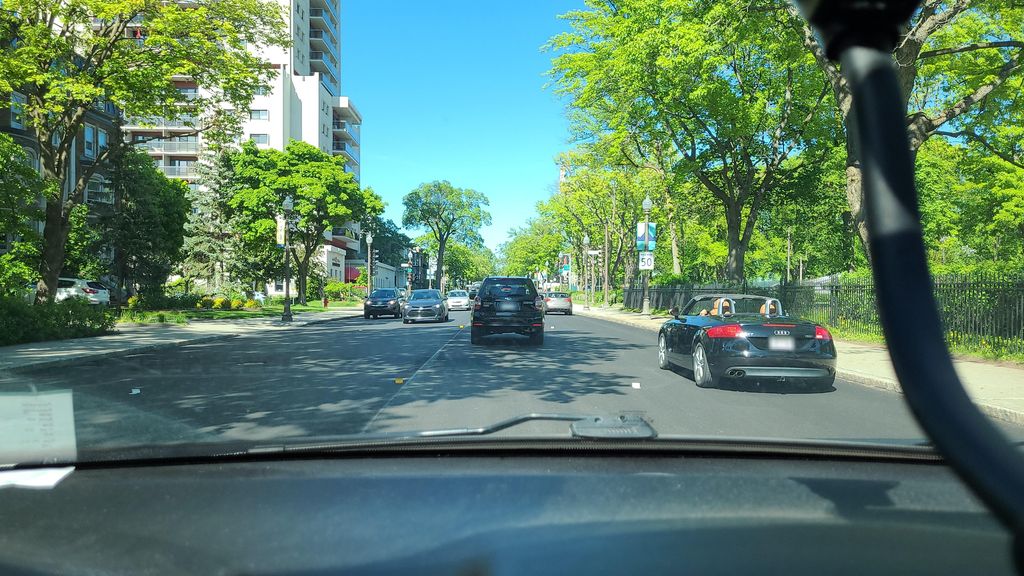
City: quebec_city